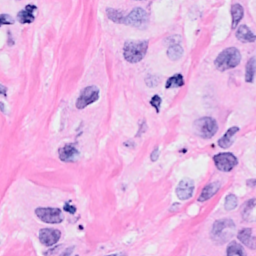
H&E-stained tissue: Breast